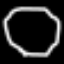
Label: octagon